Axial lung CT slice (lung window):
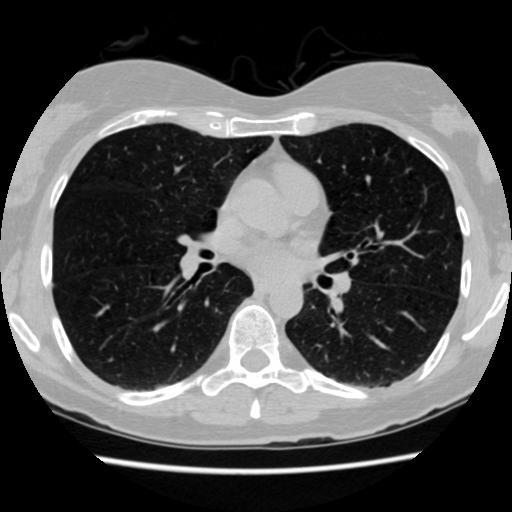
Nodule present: no